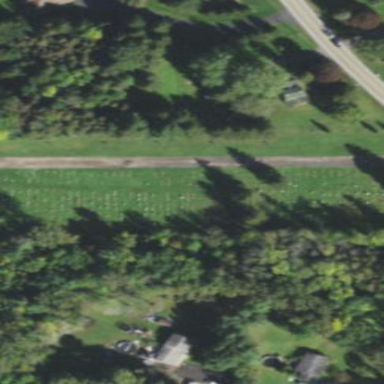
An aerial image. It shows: Cemetery.